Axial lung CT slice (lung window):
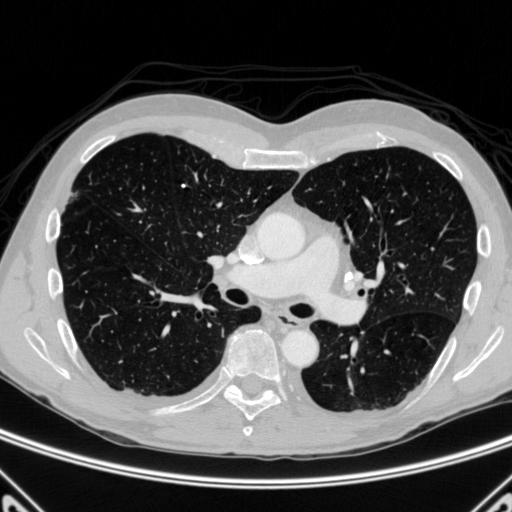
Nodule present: yes
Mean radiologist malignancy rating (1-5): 1